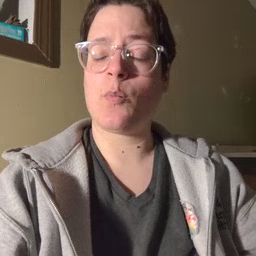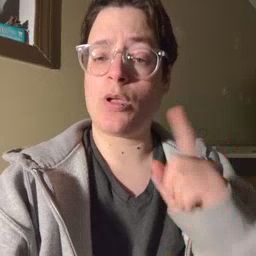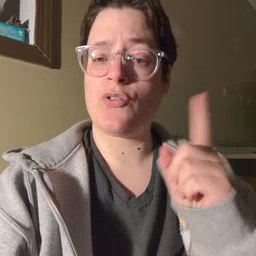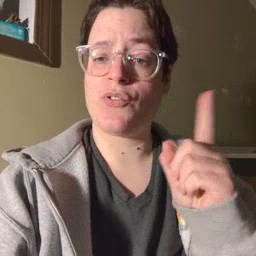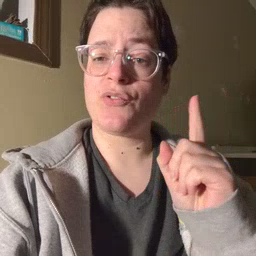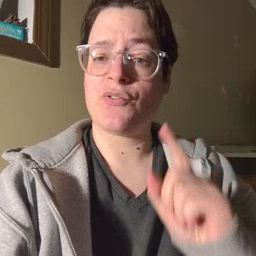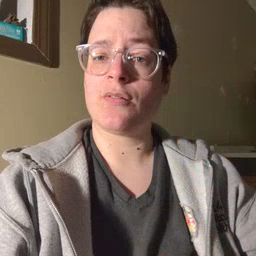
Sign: where